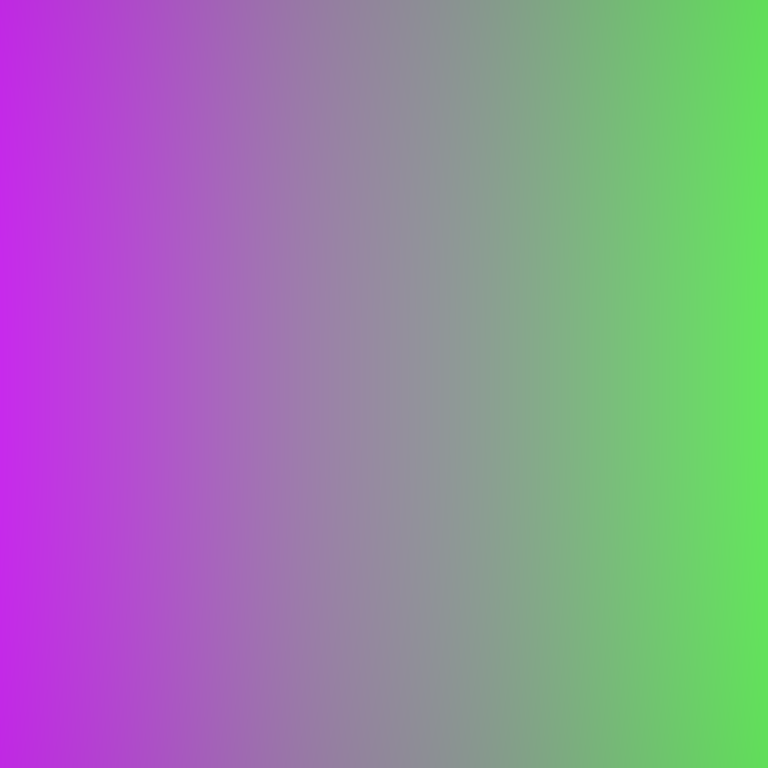
Abstract light effect, smooth gradient from violet to green, calm atmosphere, soft blend, no room, no furniture, no objects.